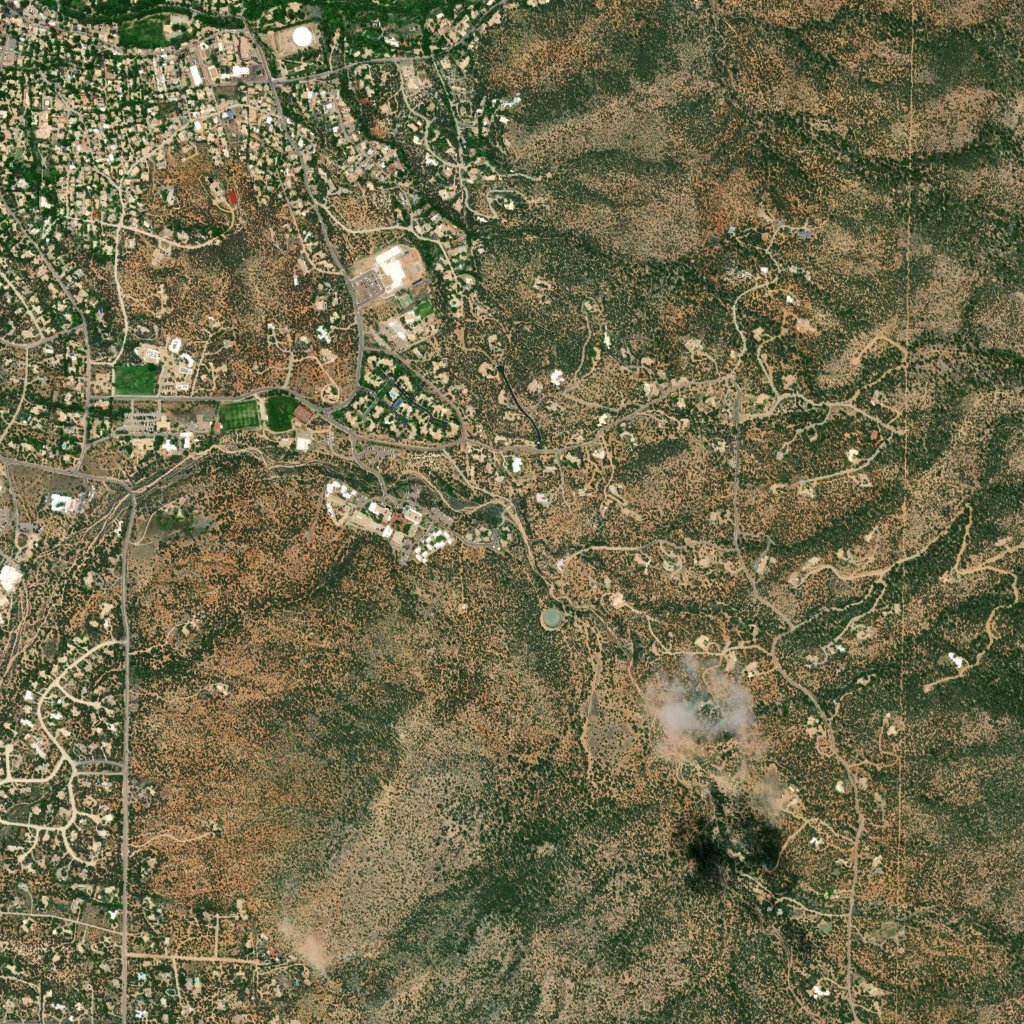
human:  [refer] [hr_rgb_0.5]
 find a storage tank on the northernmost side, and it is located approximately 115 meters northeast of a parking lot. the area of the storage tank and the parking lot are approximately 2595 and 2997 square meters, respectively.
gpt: <box>[[28, 2, 30, 4, 0]]</box>

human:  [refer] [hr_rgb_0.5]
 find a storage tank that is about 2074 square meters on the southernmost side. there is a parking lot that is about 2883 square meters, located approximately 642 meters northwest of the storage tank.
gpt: <box>[[53, 59, 54, 61, 0]]</box>